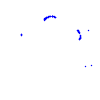
Particle: proton